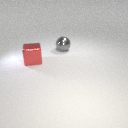
large gray metal sphere to the right of large red metal cube